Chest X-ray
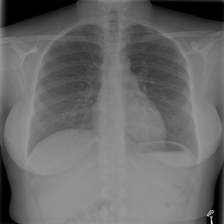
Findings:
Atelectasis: negative
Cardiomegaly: negative
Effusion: negative
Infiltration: negative
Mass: negative
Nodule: negative
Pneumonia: negative
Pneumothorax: negative
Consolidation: negative
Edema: negative
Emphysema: negative
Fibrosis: negative
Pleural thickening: negative
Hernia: negative